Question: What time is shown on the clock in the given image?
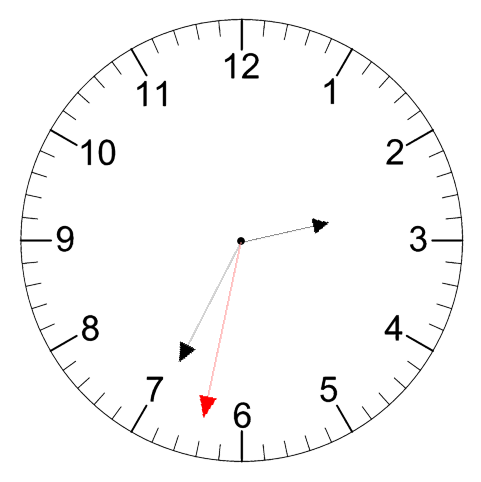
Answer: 02:34:32